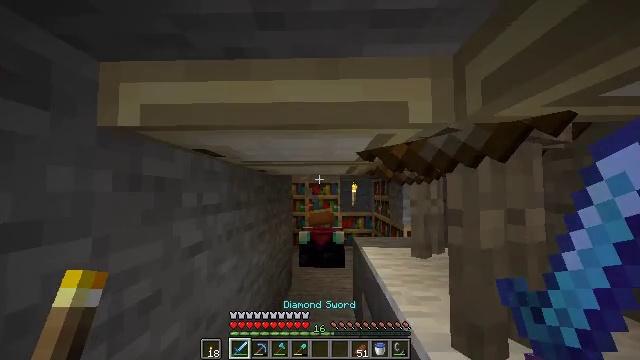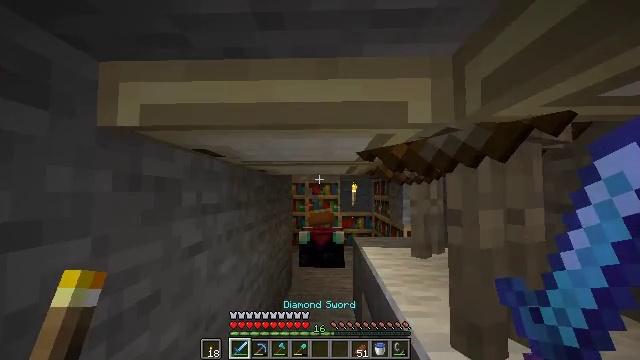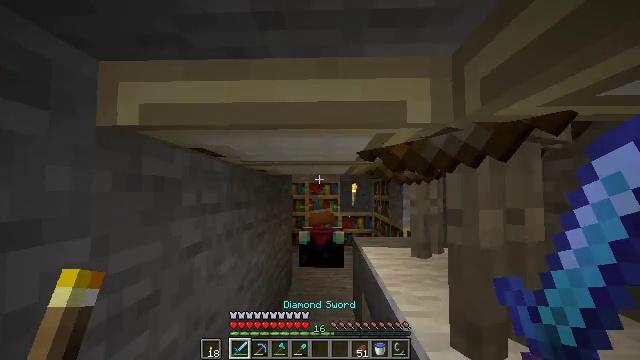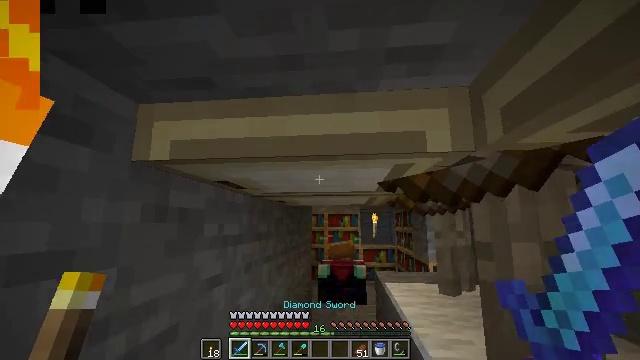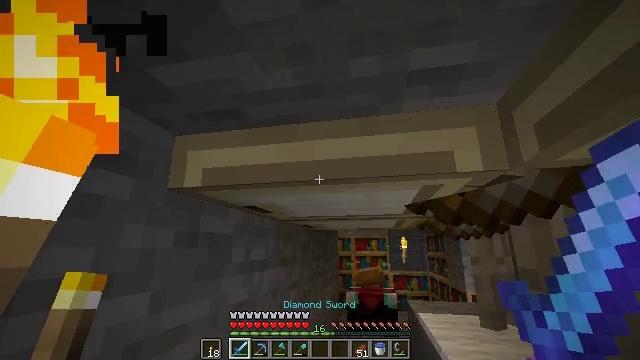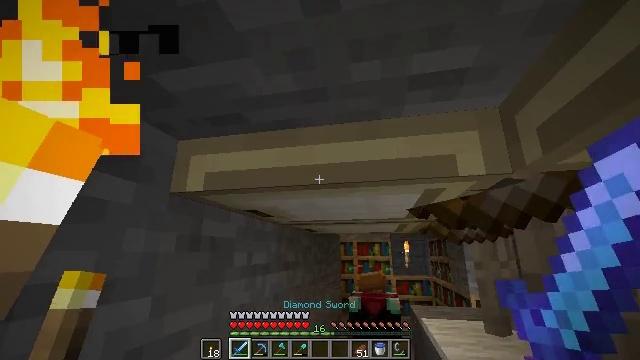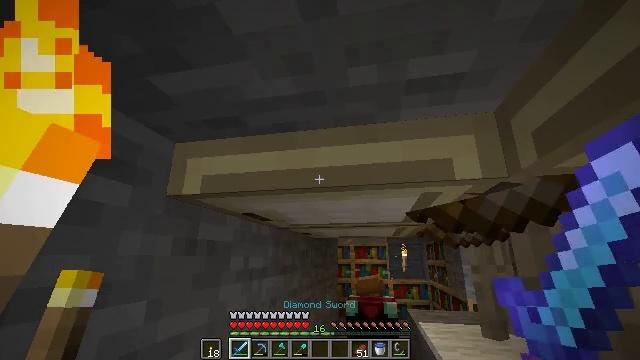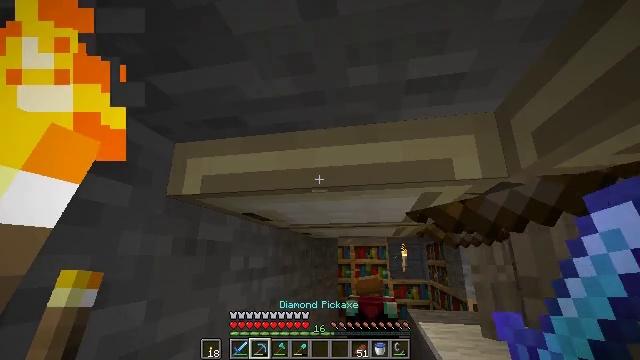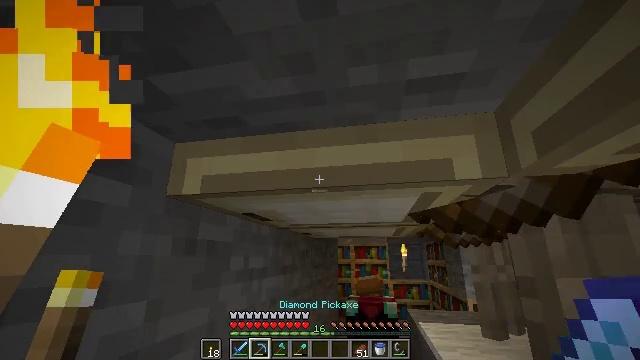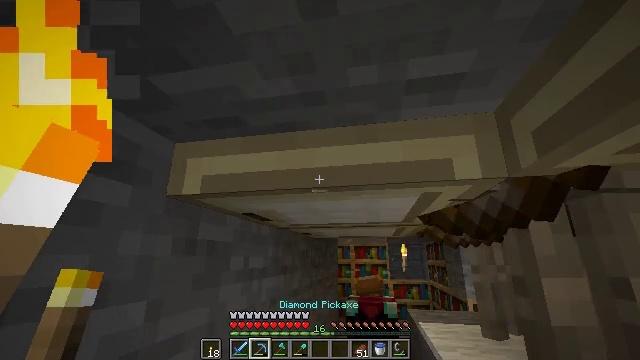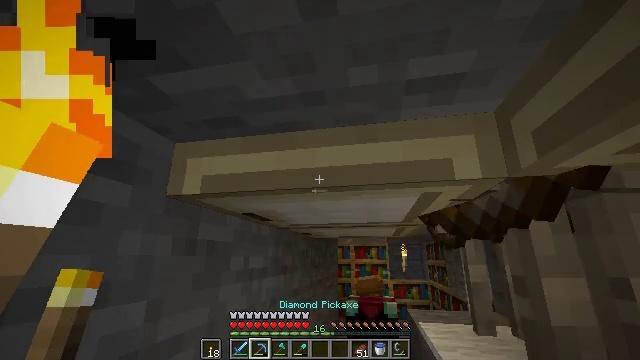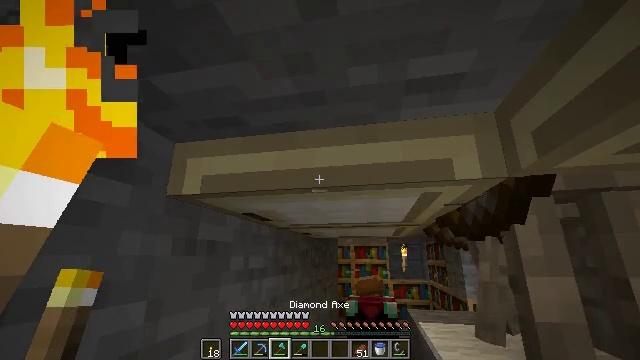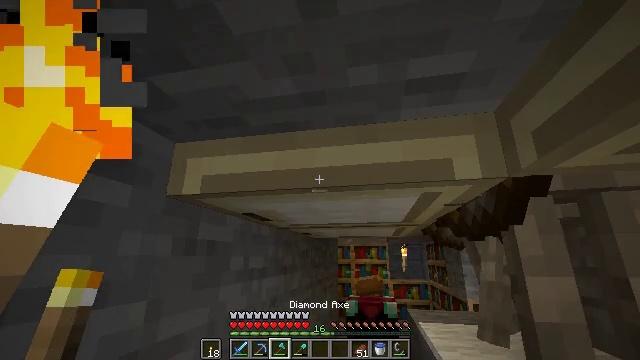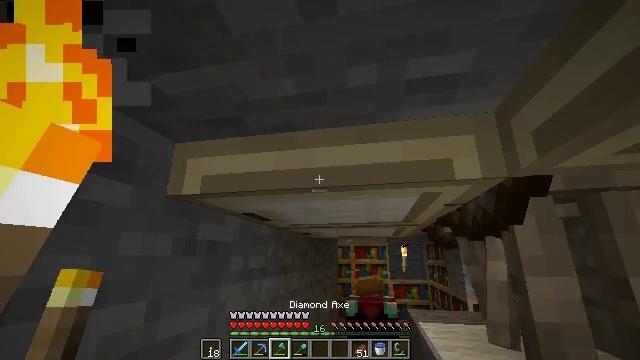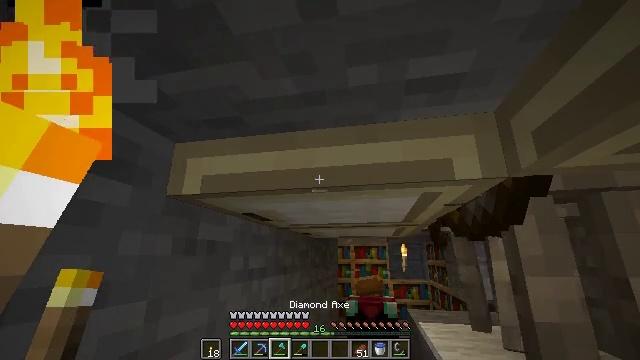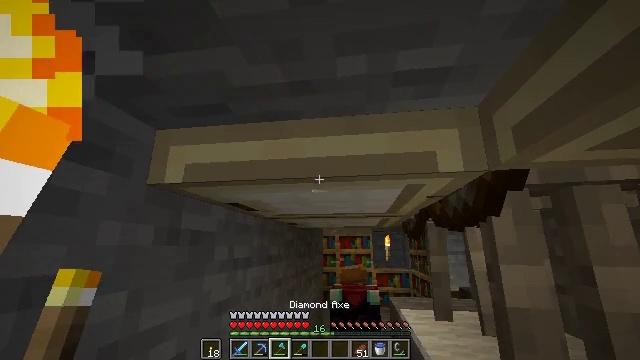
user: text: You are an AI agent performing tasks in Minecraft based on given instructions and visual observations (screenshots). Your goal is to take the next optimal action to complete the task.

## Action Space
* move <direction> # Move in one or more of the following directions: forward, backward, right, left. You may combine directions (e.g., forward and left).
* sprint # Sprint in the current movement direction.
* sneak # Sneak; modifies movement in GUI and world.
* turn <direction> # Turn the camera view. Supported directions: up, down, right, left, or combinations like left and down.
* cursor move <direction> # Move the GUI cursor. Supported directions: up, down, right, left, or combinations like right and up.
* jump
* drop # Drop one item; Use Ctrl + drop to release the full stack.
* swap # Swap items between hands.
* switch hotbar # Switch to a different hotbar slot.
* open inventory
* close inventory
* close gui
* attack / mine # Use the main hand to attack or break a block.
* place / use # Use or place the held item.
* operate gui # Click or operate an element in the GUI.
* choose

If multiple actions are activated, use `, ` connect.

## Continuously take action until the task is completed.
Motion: motion action
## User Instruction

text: Mine the birch trapdoor from existing structures.
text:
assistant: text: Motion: no_op
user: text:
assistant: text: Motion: no_op
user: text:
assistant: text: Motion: turn left and up
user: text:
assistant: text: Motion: turn left and up
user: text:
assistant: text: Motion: no_op
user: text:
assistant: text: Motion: no_op
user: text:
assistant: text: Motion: no_op
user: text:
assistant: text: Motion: no_op
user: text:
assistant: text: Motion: no_op
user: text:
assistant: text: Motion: no_op
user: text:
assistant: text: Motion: no_op
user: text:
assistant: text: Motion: no_op
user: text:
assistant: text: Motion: no_op
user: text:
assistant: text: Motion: no_op
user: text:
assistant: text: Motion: turn right and down
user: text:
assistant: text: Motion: turn right and down
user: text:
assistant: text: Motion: attack / mine
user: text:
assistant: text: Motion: attack / mine
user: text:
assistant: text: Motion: attack / mine
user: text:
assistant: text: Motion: attack / mine
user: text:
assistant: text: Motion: attack / mine
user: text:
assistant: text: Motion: attack / mine
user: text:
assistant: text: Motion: attack / mine
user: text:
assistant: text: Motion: attack / mine
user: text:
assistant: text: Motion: attack / mine
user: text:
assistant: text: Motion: attack / mine
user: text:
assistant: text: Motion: attack / mine
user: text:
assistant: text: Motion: attack / mine
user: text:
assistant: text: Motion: move forward, attack / mine
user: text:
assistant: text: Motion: move forward, attack / mine